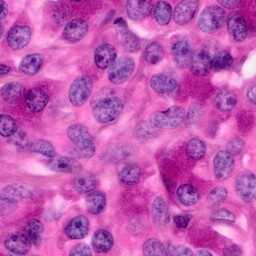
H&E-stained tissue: Pancreatic